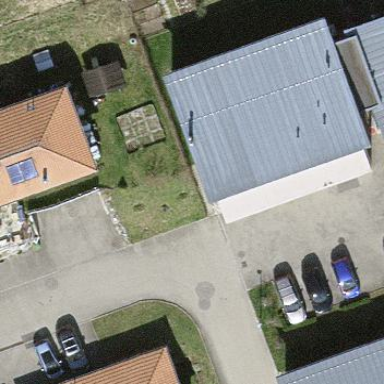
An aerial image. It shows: View of apartment building.